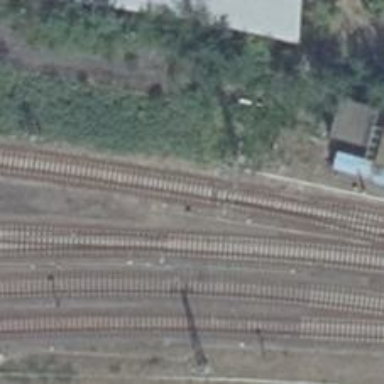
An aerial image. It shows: Railway signal.